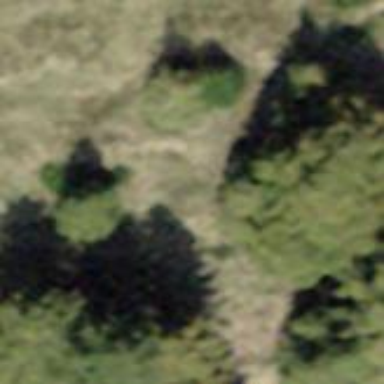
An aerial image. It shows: Patch of scrub vegetation.